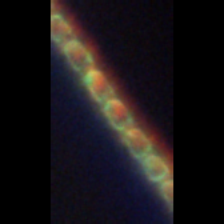
Taxon: Skeletonema
Group: Diatoms